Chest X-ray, AP view. Patient: 38 years old, sex M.
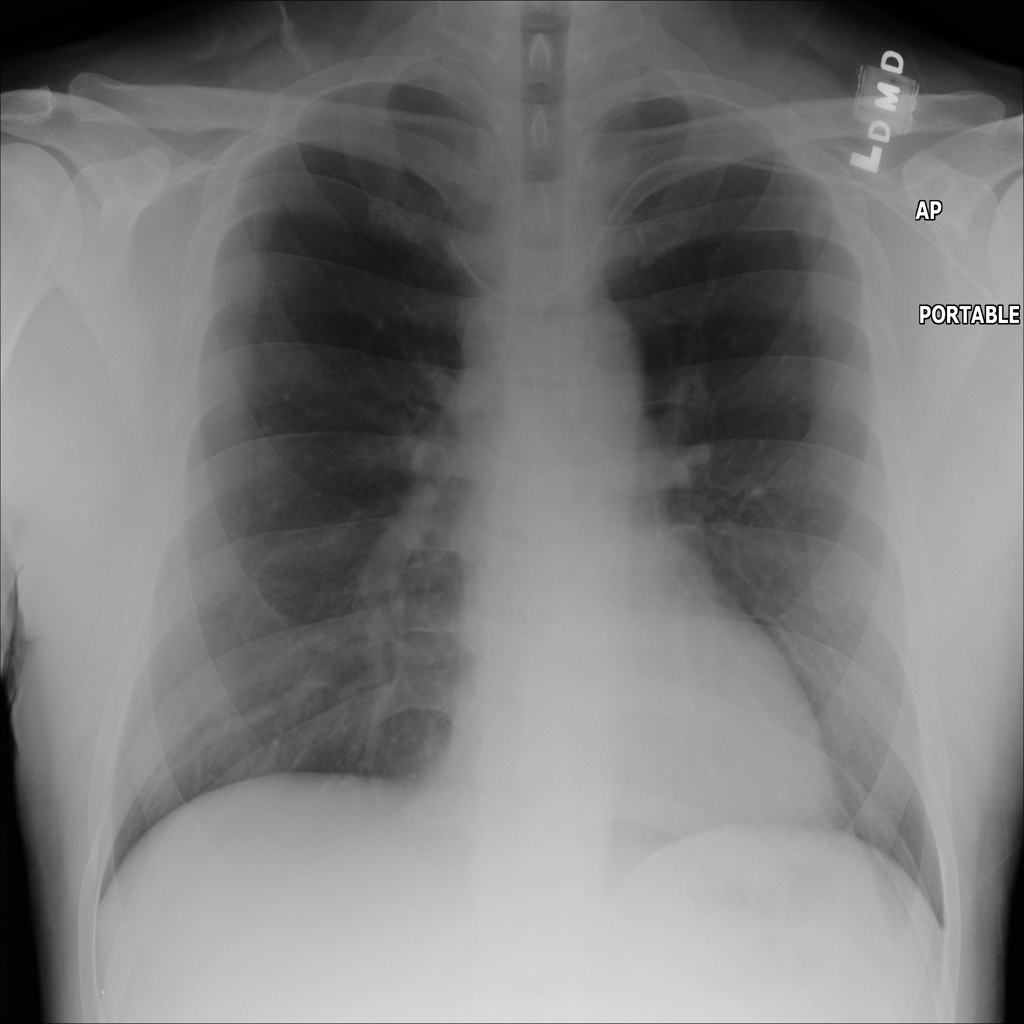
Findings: No Finding